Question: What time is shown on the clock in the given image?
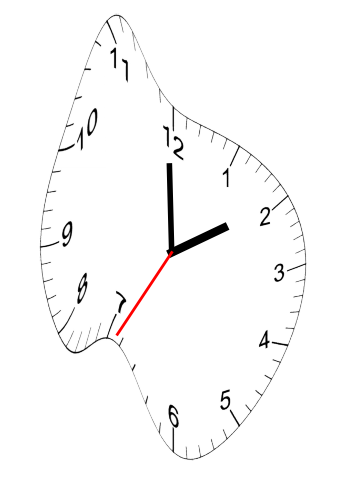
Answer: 01:59:35